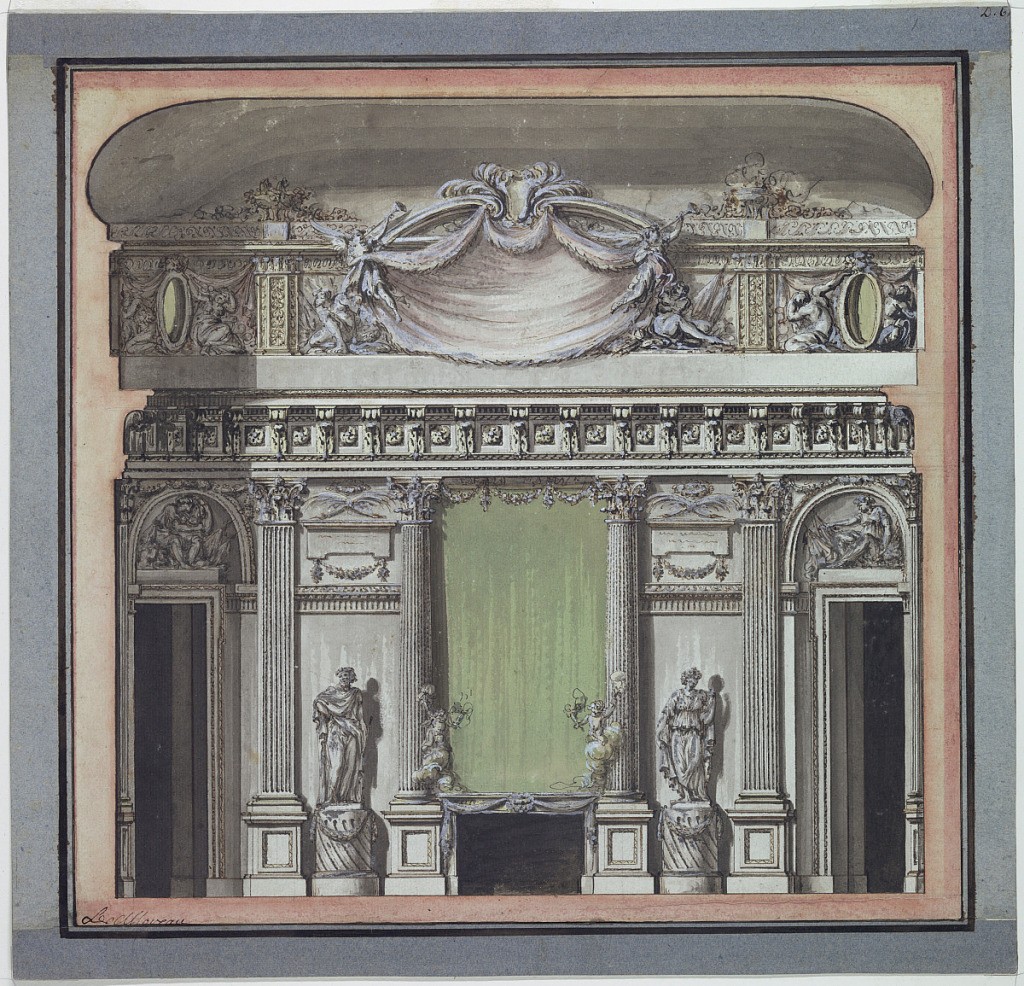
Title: Elevation of Salon Chimney Wall
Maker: Pierre-Louis Moreau-Desproux, French, 1727 – 1793
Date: ca. 1780
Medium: Pen and black and brown ink, brush and watercolor, white gouache, over black chalk indications on paper, lined
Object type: Drawing
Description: Elevation of a wall.  The center of the design is a chimney with a large mirror above. At the base of the mirror, standing on the mantel, are two statues of a child on a cloud, holding a torch.  The mirror is flanked by composite columns with which pilasters on either side of the doorway correspond.  Between the columns and the pilasters are two female statues.  There is a door opening on either side, at the edges of the sheet.   Above the doors, in arched over doors, are reliefs of seated figures among trophies of arms.   An entablature separates this section of the wall from an attic.  In the attic, at the center, two winged statues with trumpets open a curtain.  Decorative panels on either side of this grouping show figures with large oval mirrors/medallions.